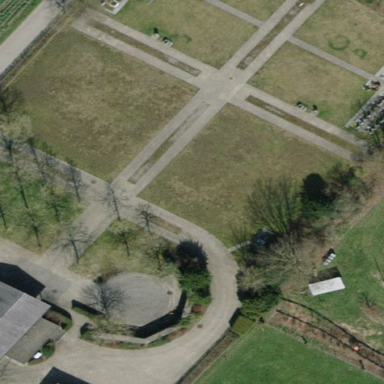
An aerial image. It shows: Cemetery.